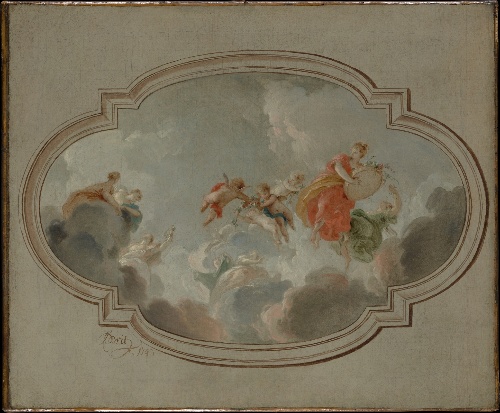
Title: Flora and Zephyr
Artist: Jacob de Wit
Artist bio: Dutch, Amsterdam 1695–1754 Amsterdam
Date: 1743
Object type: Painting, sketch for a ceiling decoration
Classification: Paintings
Medium: Oil on canvas
Dimensions: 20 7/8 x 24 7/8 in. (53 x 63.2 cm)
Department: European Paintings
Credit line: Gift of J. Pierpont Morgan, 1906
Accession year: 1907
Repository: Metropolitan Museum of Art, New York, NY
Tags: Women|Putti